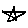
Label: star